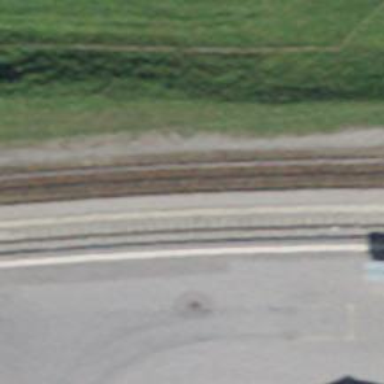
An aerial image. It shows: Narrow gauge railway with electrified contact lines.